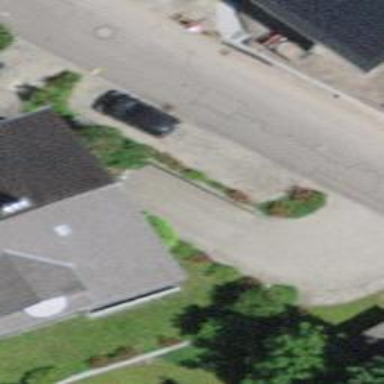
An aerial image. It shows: Parking entrance.